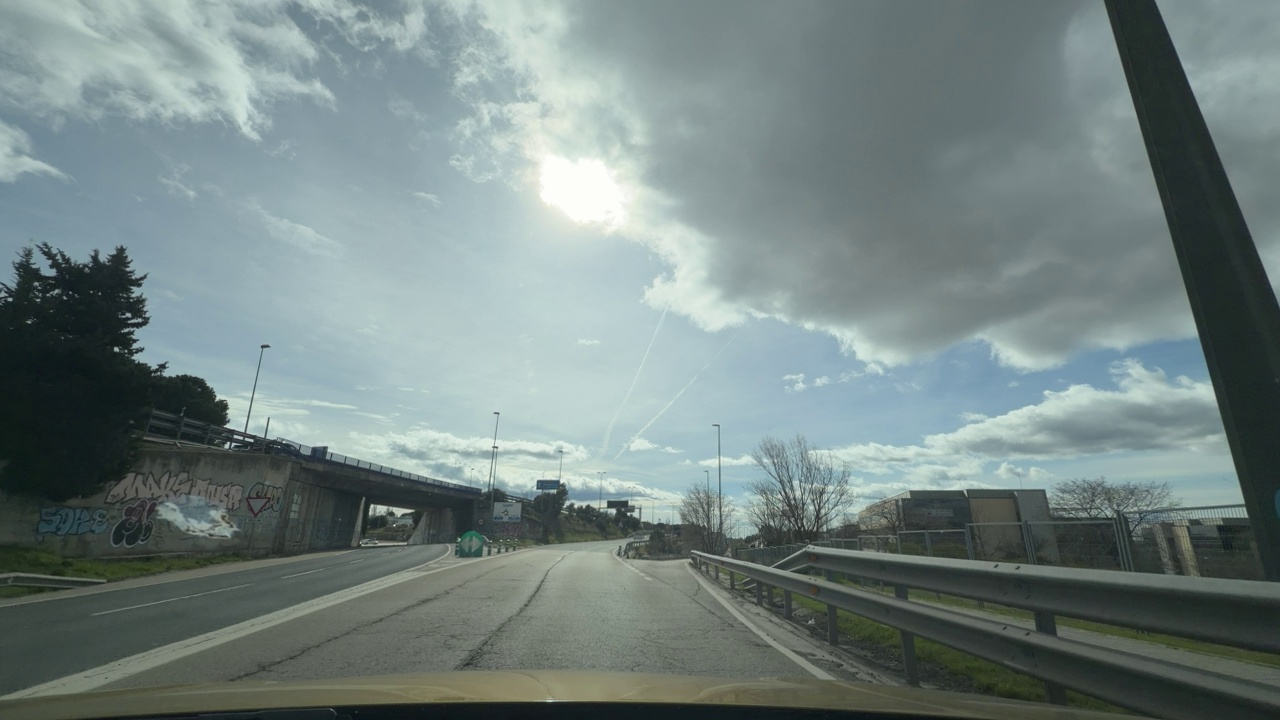
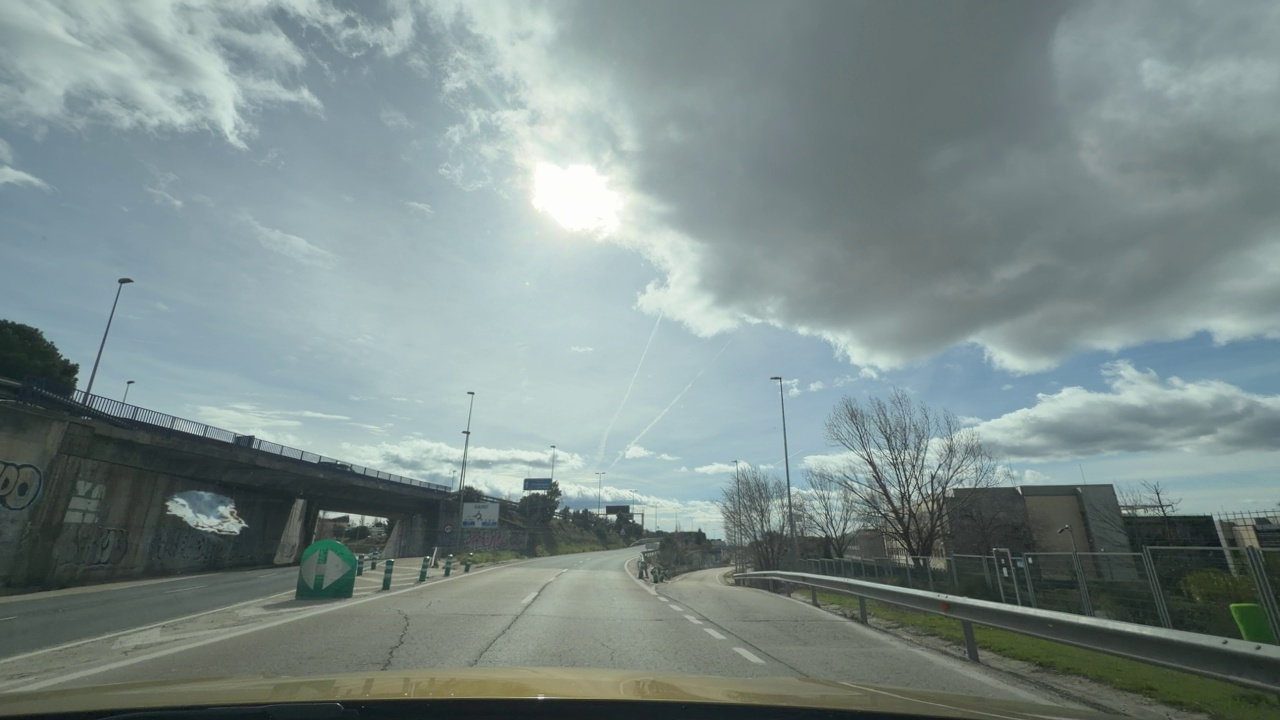
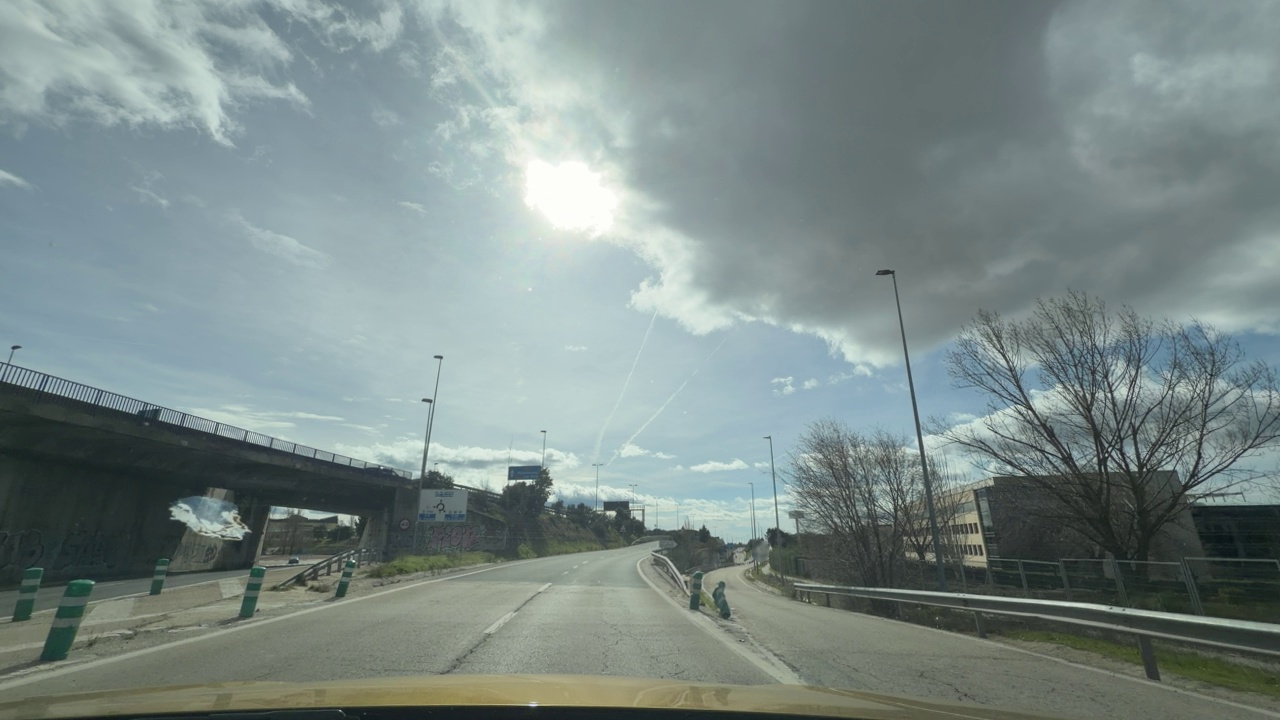
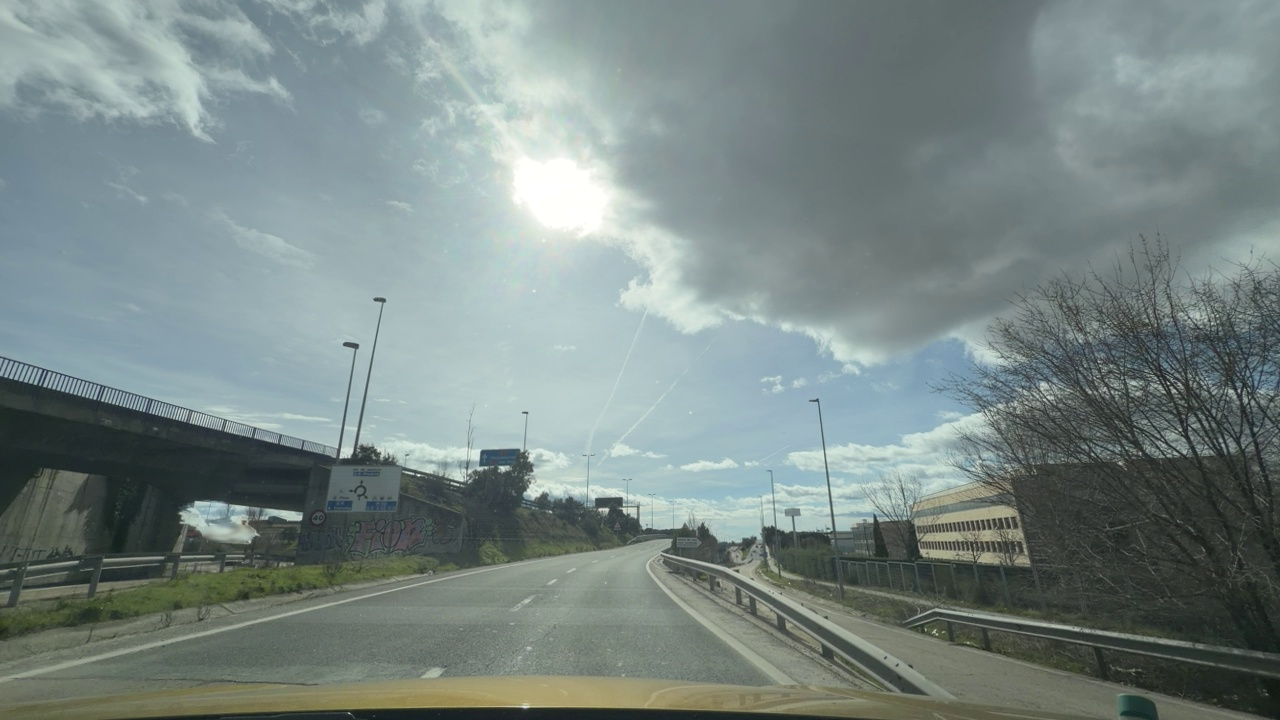
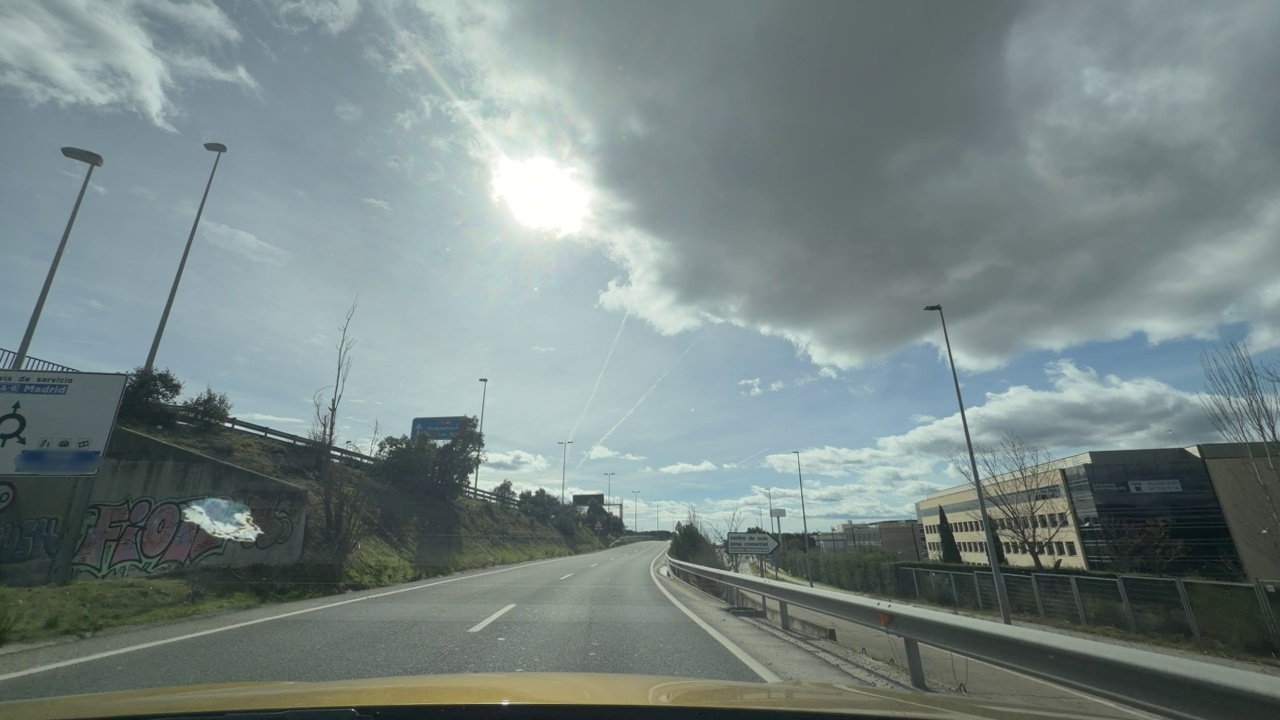
Situation: empty
Question: Are multiple speed limit signs with different values visible?
Answer: No
Reasoning: No speed limit signs are present in the pictures shown in the sequence

Situation: empty
Question: Is there a speed limit sign regulating the ego lane?
Answer: No
Reasoning: There are no speed limit signs regulating ego lane

Situation: empty
Question: Is the ego vehicle traveling on a highway?
Answer: Yes
Reasoning: Ego is travelling in a highway where an exit to the highway is shown in the sequence of pictures

Situation: empty
Question: Is the ego vehicle entering or exiting a highway?
Answer: No
Reasoning: Ego is driving inside the hghway, eventhought there is an exit to the highway on the right, ego still driving inside the highway